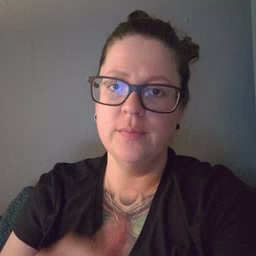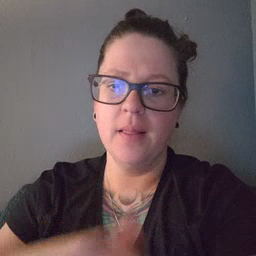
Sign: table